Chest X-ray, AP view. Patient: 78 years old, sex F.
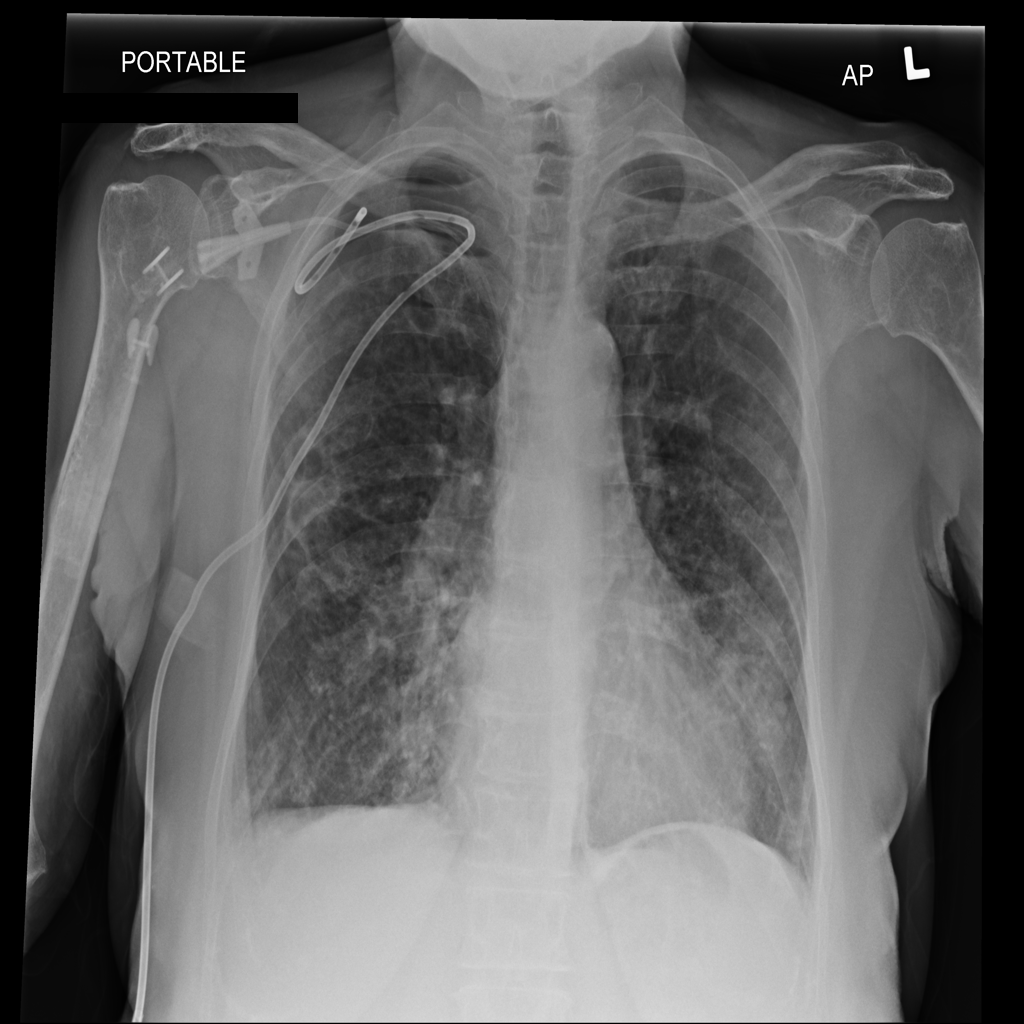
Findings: Pneumothorax